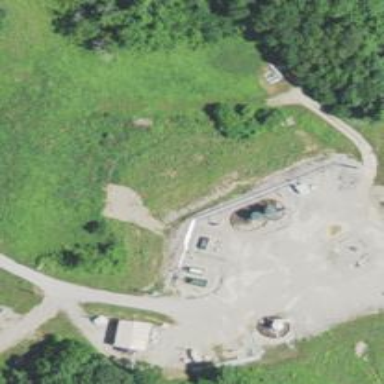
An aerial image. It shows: Storage tank with man-made structure.